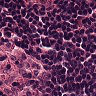
Metastatic tissue present: no